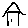
Label: house